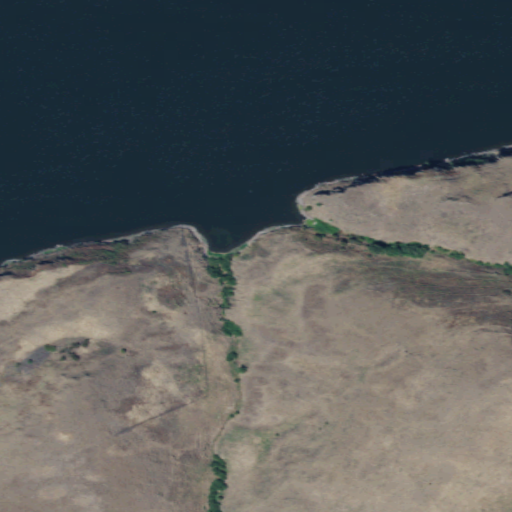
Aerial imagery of valley in Washington named Warm Springs Gulch containing grassland, open water, and shrub